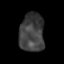
Tissue: skin
Cell type: Epithelial cells
Senescence score: 0.2356
Nuclear area (px): 929
Mean DAPI intensity: 64.166